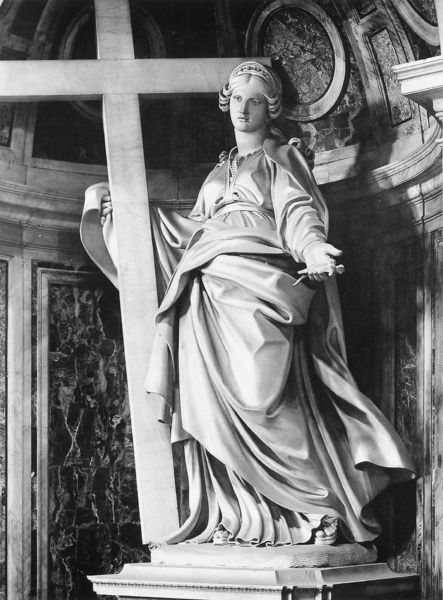
Titel: Sant’Elena
Künstler: Andrea Bolgi
Standort: Rom, S. Pietro (EU - I - Latium)
Schlagwörter: hand, umhang, weiß, frau, kleider, marmor, schwarz, gürtel, falten, gesicht, halten, kleidung, sockel, stehen, kirche, figur, gewand, haare, mantel, diadem, haarreif, krone, schön, tugend, engel, skulptur, statue, italien, schuhe, faltenwurf, plastik, podest, nagel, nägel, zeigen, foto, nische, fuss, glaube, kreuz, abwesend, apsis, heilige, heilig, maria, madonna, magdalena, maria magdalena, mamor, skupltur, grabmahl, entrückt, mamrmor, insichgekehrt, grosses kreuz, zugkrone, rstein, kstatue